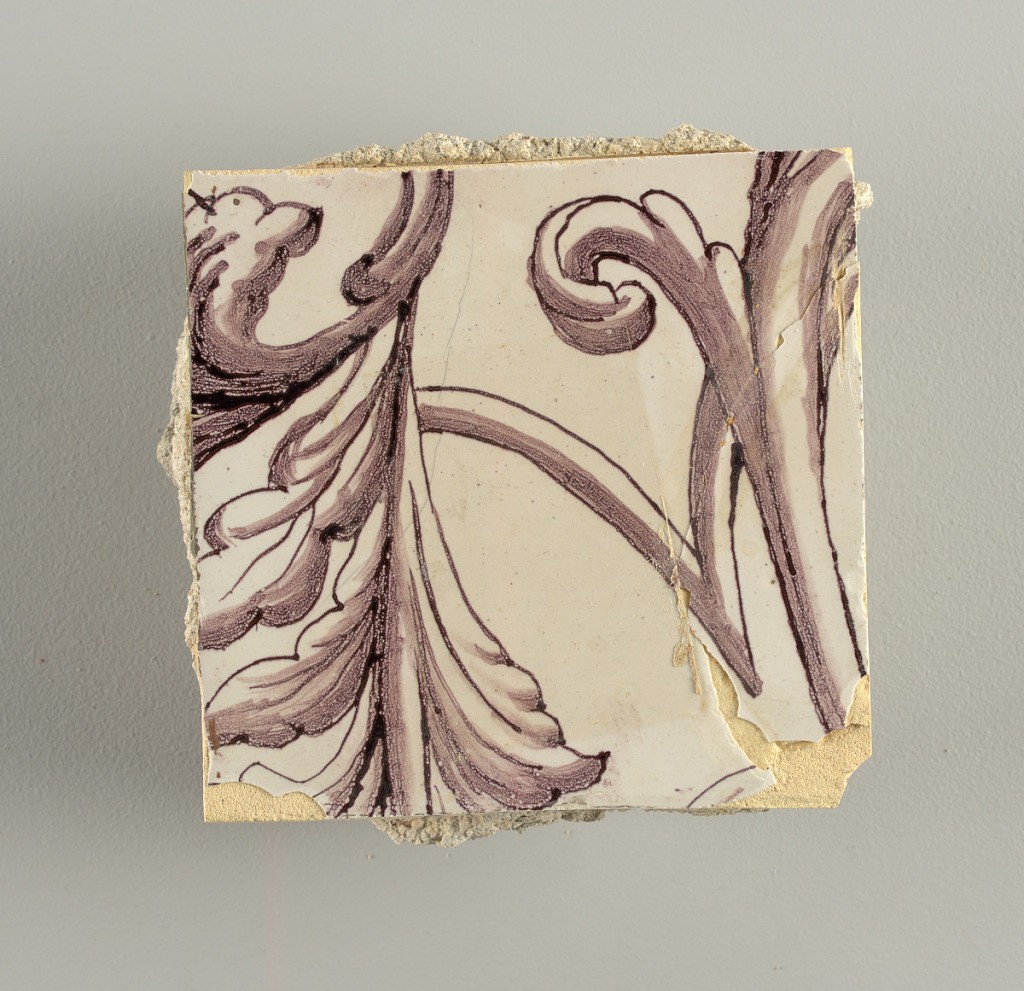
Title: Tile wall facing
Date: ca. 1725
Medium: Tin-glazed earthenware, underglaze
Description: Horizontal rectangle.  Thirty tiles wide and twenty-three tiles high with opening for fireplace eleven tiles wide and ten high.  Foliage arabesques disposed about three vertical axes from which are emphazised by urns at center and right, and at left by the figure of a standing woman carrying an infant on her arm and accompanied by two children.